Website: bh-photo
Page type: payment
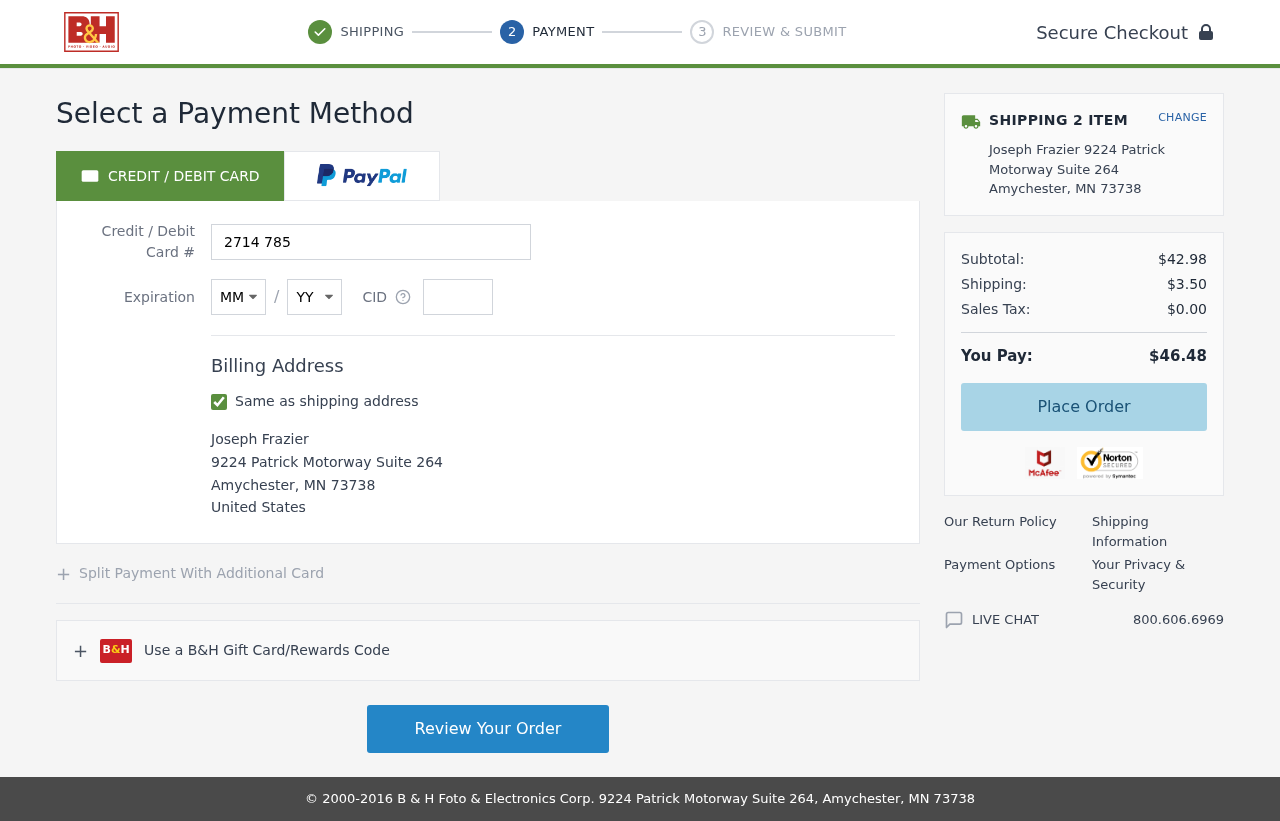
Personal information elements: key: PII_CARD_CVV
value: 054
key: PII_CARD_EXPIRY_MONTH
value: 01
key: PII_CARD_EXPIRY_YEAR
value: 29
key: PII_CARD_NUMBER
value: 2714 7854 9231 9529
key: PII_CITY
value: Amychester
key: PII_COUNTRY
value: United States
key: PII_FULLNAME
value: Joseph Frazier
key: PII_POSTCODE
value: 73738
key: PII_STATE_ABBR
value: MN
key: PII_STREET
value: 9224 Patrick Motorway Suite 264
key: PII_FULLNAME2
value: Joseph Frazier
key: PII_STREET2
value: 9224 Patrick Motorway Suite 264
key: PII_CITY2
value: Amychester
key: PII_STATE_ABBR2
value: MN
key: PII_POSTCODE2
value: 73738
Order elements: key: ORDER_NUM_ITEMS
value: SHIPPING 2 ITEM
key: ORDER_SUBTOTAL
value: $42.98
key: ORDER_SHIPPING_COST
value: $3.50
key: ORDER_TAX
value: $0.00
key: ORDER_TOTAL
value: $46.48